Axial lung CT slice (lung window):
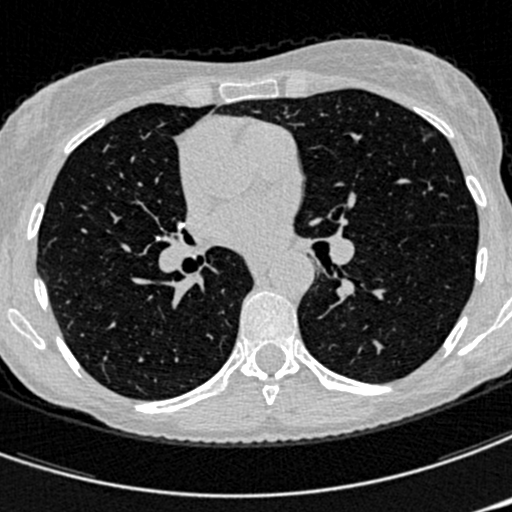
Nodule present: no